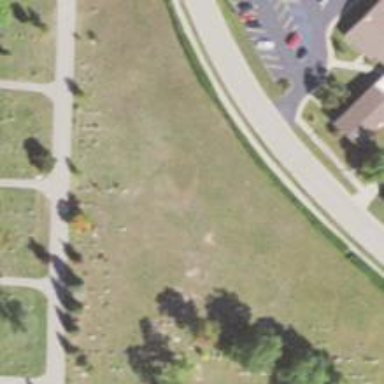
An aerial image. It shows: Sector within cemetery.